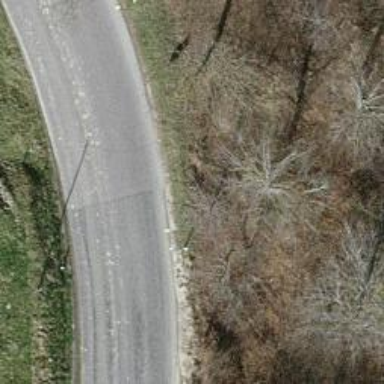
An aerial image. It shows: Tertiary road.